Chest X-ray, PA view. Patient: 43 years old, sex F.
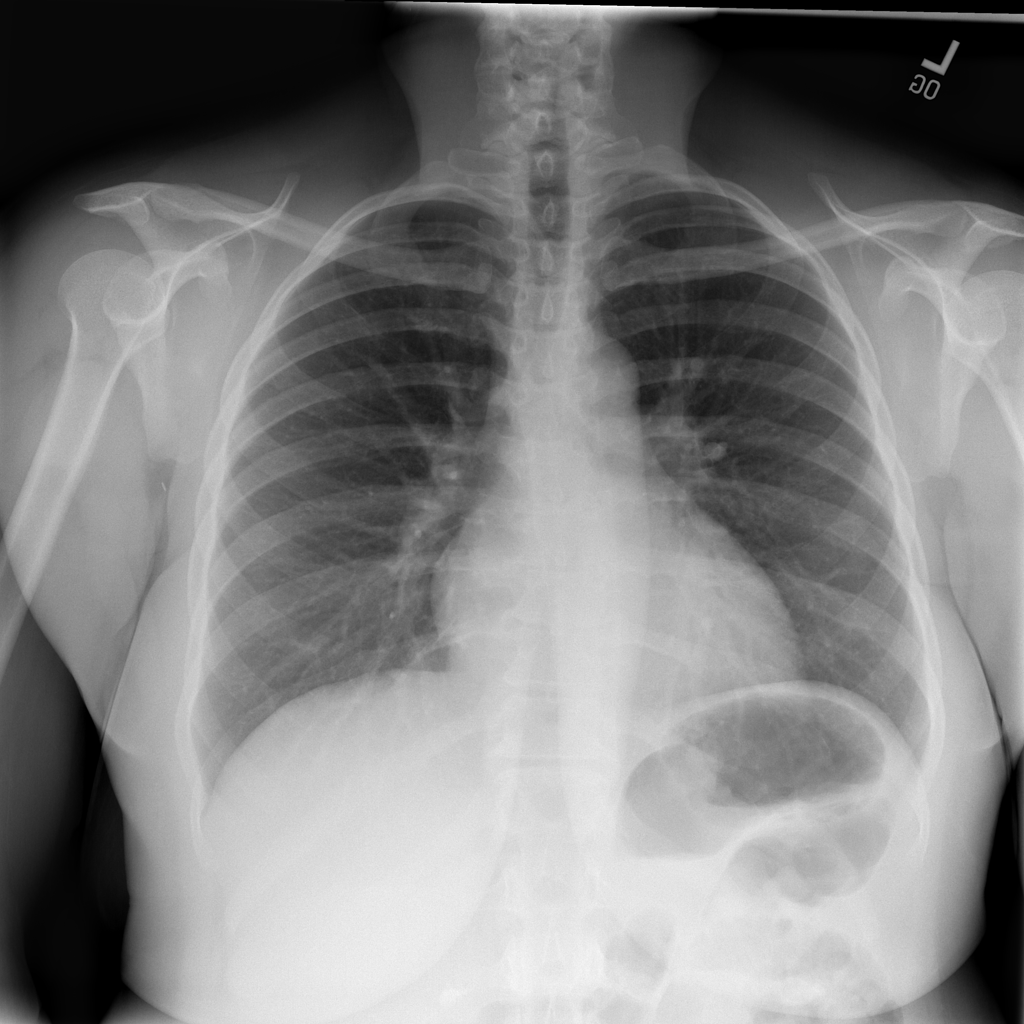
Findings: No Finding